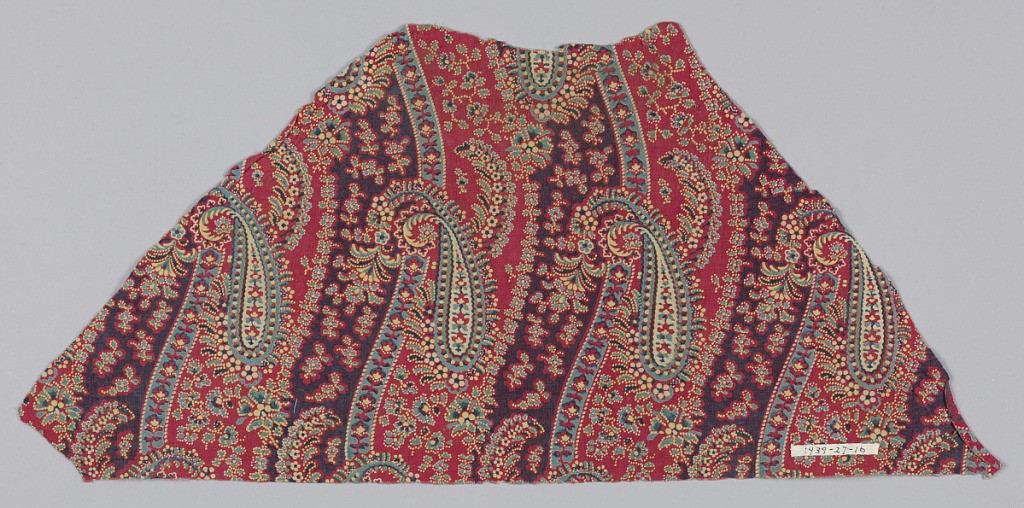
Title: Fragment
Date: ca. 1850
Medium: cotton Technique: printed
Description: Fragment with an allover design of wavy vertical stripes and paisleys filled with a small floral pattern and some stippling in red, blue, green and yellow.